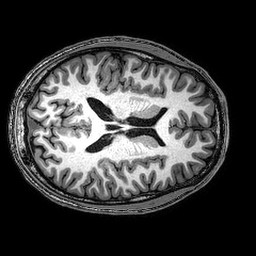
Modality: T1w
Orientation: axial
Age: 20
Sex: male
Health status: healthy
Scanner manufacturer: philips
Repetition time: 0.008211 s
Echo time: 0.00377 s